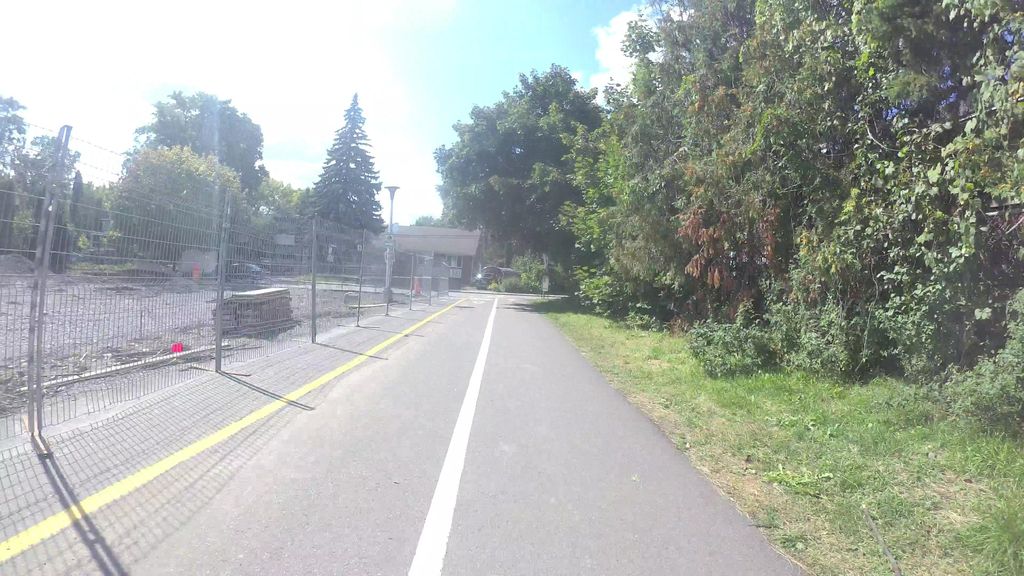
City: montreal